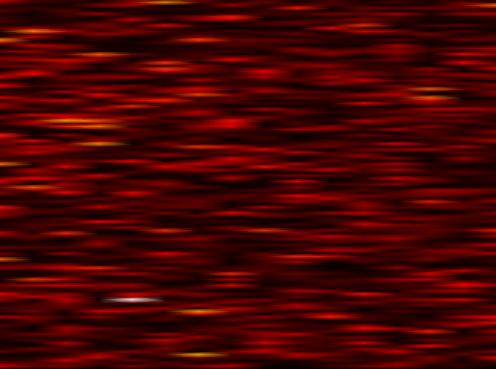
Label: WOLA